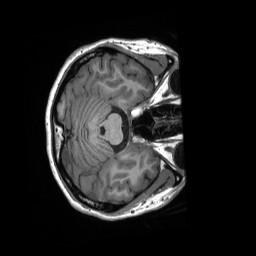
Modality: T1w
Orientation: axial
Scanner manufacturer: siemens
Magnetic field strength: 3 T
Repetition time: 2.3 s
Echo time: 0.00232 s